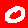
Digit: 0